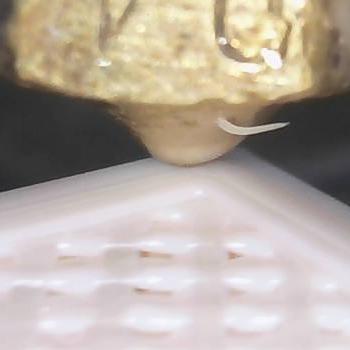
Flow rate: 126%